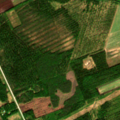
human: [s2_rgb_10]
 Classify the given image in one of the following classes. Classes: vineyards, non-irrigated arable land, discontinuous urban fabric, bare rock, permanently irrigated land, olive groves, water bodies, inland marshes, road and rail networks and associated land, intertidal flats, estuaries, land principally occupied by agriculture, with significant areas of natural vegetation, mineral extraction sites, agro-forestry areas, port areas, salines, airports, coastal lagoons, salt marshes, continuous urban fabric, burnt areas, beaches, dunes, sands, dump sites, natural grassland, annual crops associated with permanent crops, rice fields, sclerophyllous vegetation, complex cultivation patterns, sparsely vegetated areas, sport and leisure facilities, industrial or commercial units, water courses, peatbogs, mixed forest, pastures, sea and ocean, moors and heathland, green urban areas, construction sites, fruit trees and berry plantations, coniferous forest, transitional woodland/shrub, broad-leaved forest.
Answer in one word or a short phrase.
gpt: land principally occupied by agriculture, with significant areas of natural vegetation, mixed forest, transitional woodland/shrub